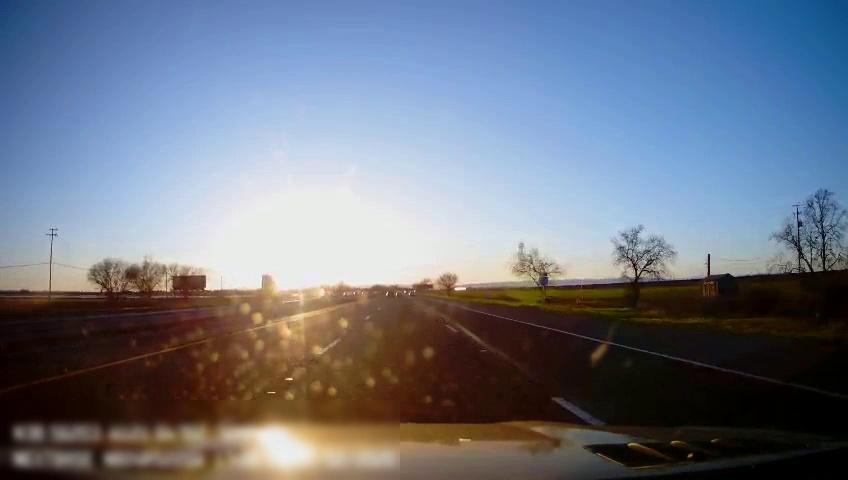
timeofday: Day
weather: Sunny
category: Drivable Space
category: Lanes | Alternate Lane
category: Lanes | Current Lane
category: Lanes | Current Lane
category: Lanes | Alternate Lane